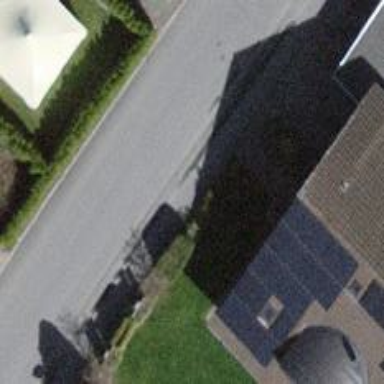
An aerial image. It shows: Solar power generator using photovoltaic panels.